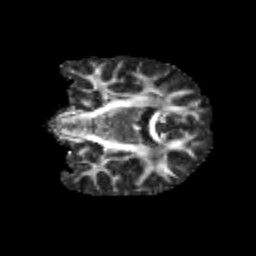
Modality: FA
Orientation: coronal
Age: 12
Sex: female
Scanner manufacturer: siemens
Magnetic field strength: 3 T
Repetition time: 3.8 s
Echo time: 0.07 s